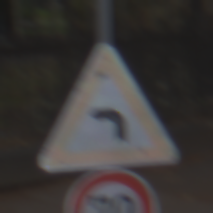
Verkehrszeichen: KurveLinks
Zusatzzeichen unten: Geschwindigkeit70
Umgebung: Outdoor, Urban
Tageszeit: MorningAfternoon
Wetter: Overcast
Licht: Natural
Jahreszeit: NotSpecified
Kontrast: LowContrast